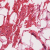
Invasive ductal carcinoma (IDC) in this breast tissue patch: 0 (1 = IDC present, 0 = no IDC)